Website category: sports
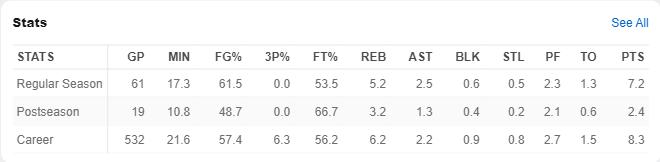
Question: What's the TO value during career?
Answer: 1.5

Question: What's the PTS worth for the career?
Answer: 8.3

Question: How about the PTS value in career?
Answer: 8.3

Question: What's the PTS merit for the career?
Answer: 8.3

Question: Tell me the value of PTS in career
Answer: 8.3

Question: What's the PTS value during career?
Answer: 8.3

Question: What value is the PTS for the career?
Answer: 8.3

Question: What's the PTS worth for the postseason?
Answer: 2.4

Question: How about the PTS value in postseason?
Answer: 2.4

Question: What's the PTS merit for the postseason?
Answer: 2.4

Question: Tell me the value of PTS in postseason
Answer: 2.4

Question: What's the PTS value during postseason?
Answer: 2.4

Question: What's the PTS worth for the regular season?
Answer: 7.2

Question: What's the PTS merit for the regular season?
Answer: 7.2

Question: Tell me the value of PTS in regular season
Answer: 7.2

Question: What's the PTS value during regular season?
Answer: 7.2

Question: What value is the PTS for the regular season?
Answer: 7.2